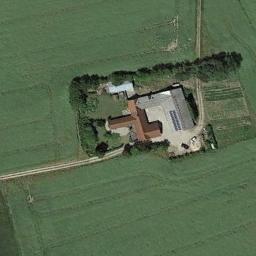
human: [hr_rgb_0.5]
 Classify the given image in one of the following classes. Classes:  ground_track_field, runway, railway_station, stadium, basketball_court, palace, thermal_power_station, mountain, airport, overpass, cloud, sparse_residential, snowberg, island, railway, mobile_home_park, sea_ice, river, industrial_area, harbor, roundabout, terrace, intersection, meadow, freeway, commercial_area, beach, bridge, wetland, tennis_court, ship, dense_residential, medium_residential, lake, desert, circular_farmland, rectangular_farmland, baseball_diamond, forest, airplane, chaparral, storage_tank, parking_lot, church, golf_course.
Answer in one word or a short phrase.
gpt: sparse_residential